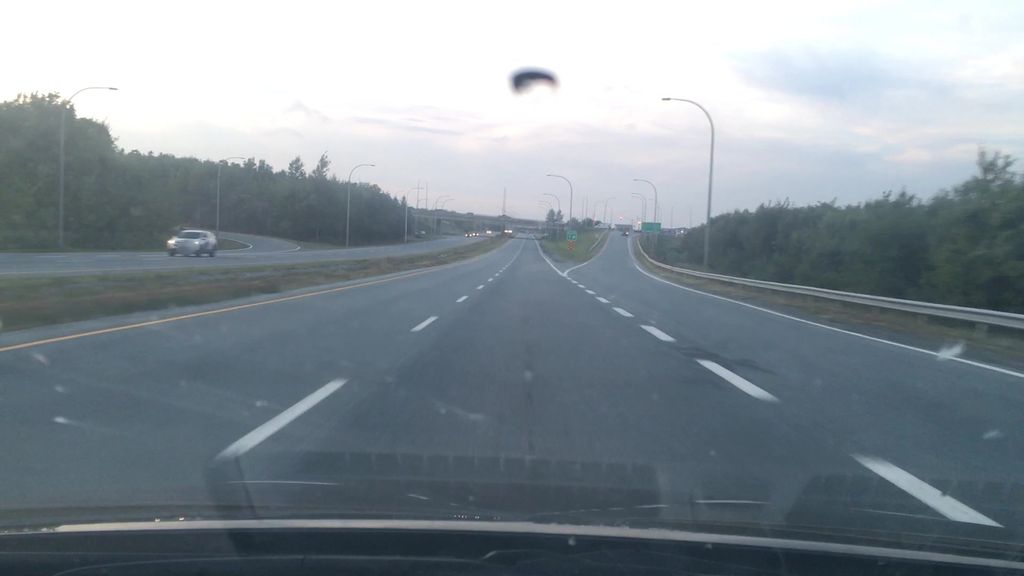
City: halifax